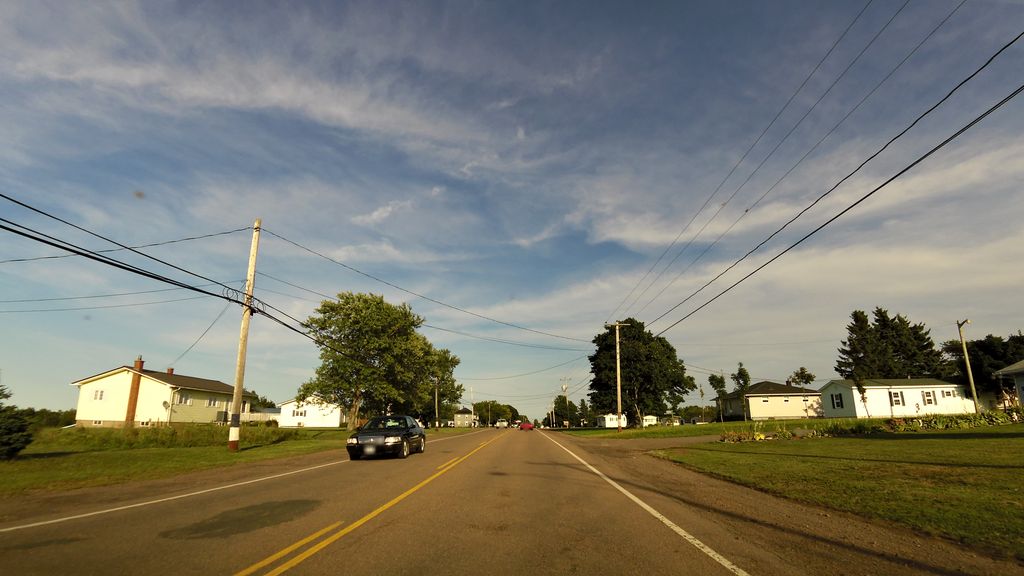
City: charlottetown